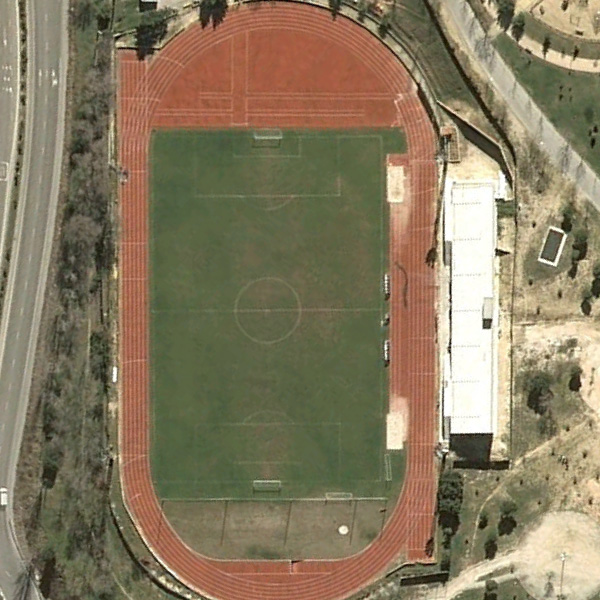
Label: Playground